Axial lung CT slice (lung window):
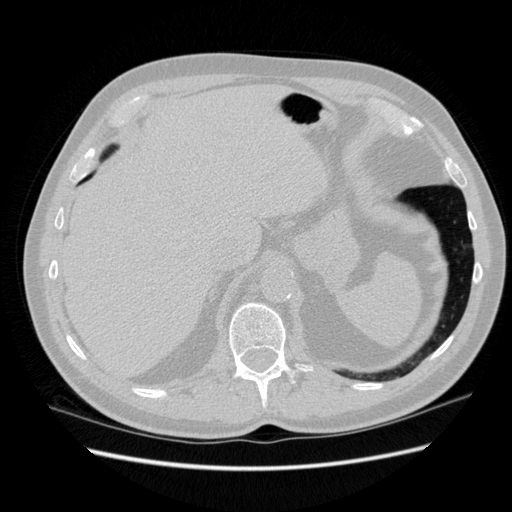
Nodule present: no